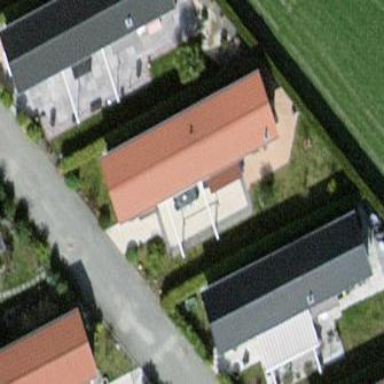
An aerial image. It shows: Static caravan building.